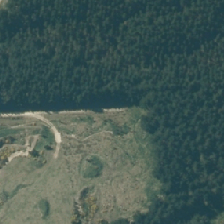
Land cover: high_producing_grassland